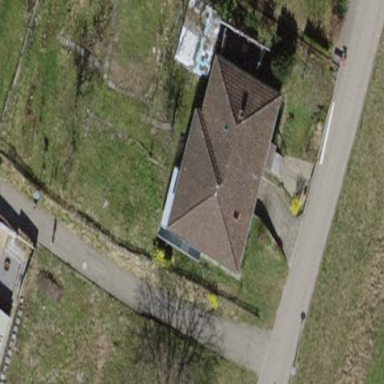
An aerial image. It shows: Semidetached house.